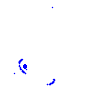
Particle: pion